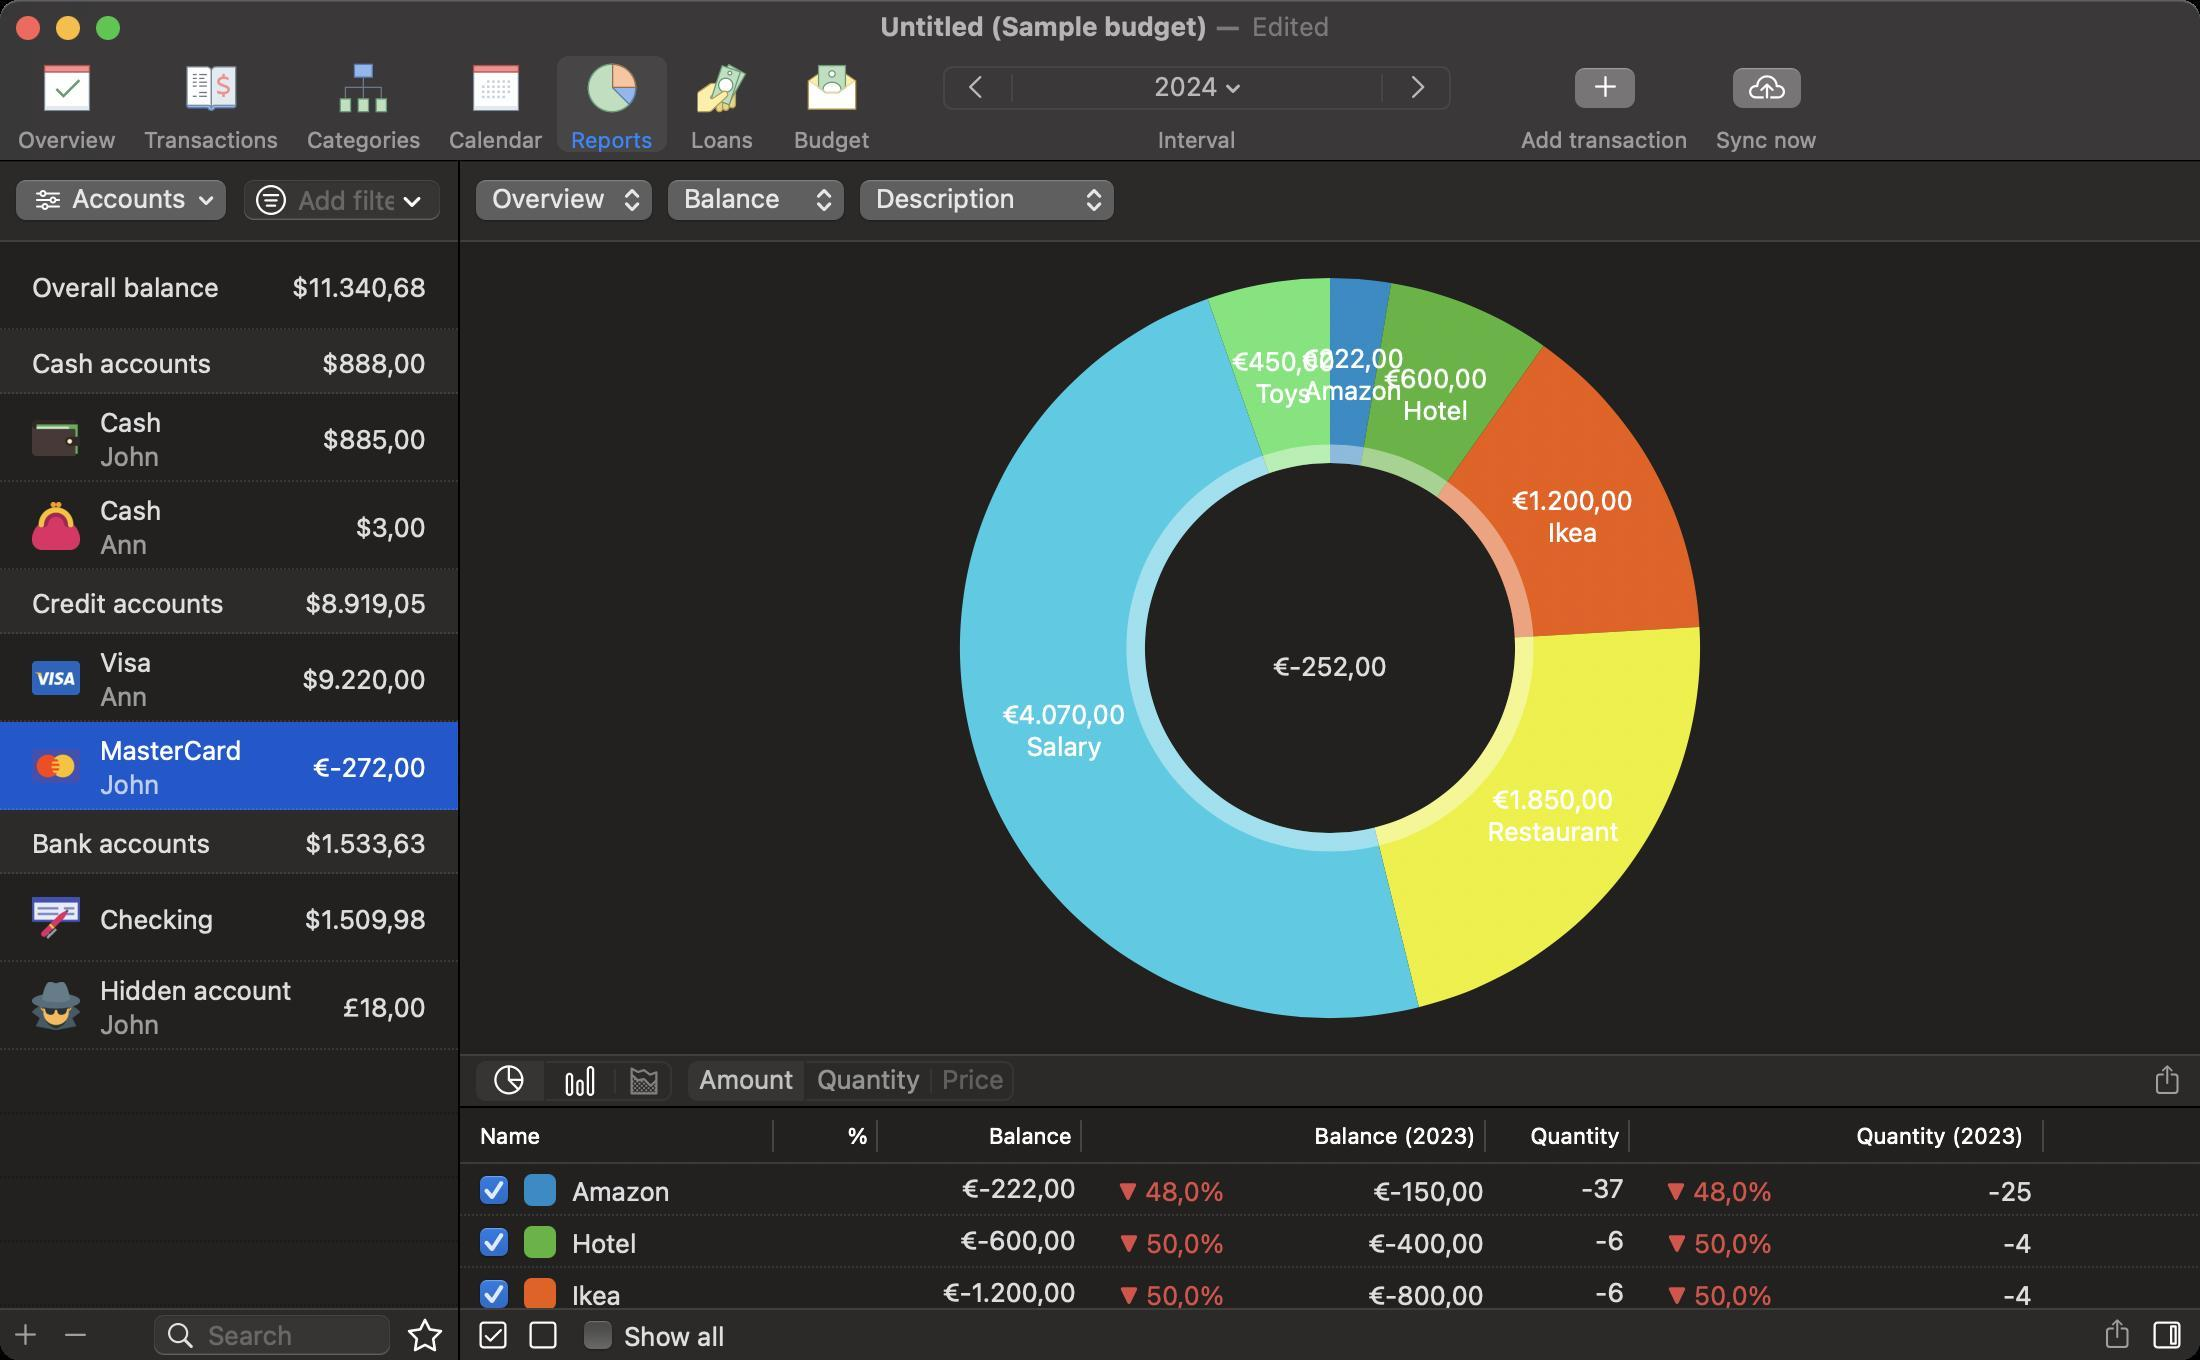
Accessibility tree:
{"name": "Untitled_(Sample_budget)", "role": "AXWindow", "description": null, "role_description": "standard window", "value": null, "position": "553.00;156.00", "size": "1100;680", "children": [{"name": null, "role": "AXGroup", "description": null, "role_description": "group", "value": null, "position": "0.00;80.00", "size": "1100;600", "children": [{"name": null, "role": "AXSplitGroup", "description": null, "role_description": "split group", "value": null, "position": "0.00;80.00", "size": "1100;600", "children": [{"name": "Accounts", "role": "AXMenuButton", "description": null, "role_description": "menu button", "value": null, "position": "5.00;89.00", "size": "112;25", "children": []}, {"name": null, "role": "AXTextField", "description": null, "role_description": "search text field", "value": "", "position": "121.00;89.00", "size": "100;22", "children": [{"name": "", "role": "AXButton", "description": "search", "role_description": "button", "value": null, "position": "123.00;89.00", "size": "25;22", "children": []}]}, {"name": null, "role": "AXTextField", "description": null, "role_description": "search text field", "value": "", "position": "76.00;656.50", "size": "120;22", "children": [{"name": "", "role": "AXButton", "description": "search", "role_description": "button", "value": null, "position": "78.00;656.50", "size": "25;22", "children": []}]}, {"name": "", "role": "AXButton", "description": null, "role_description": "button", "value": null, "position": "200.00;655.00", "size": "25;25", "children": []}, {"name": "", "role": "AXButton", "description": "add", "role_description": "button", "value": null, "position": "0.00;652.50", "size": "26;29", "children": []}, {"name": "", "role": "AXButton", "description": "remove", "role_description": "button", "value": null, "position": "25.00;657.00", "size": "26;20", "children": []}, {"name": null, "role": "AXScrollArea", "description": null, "role_description": "scroll area", "value": null, "position": "0.00;121.00", "size": "229;533", "children": [{"name": null, "role": "AXTable", "description": null, "role_description": "table", "value": null, "position": "0.00;121.00", "size": "229;533", "children": [{"name": null, "role": "AXRow", "description": null, "role_description": "table row", "value": null, "position": "0.00;121.00", "size": "229;44", "children": [{"name": null, "role": "AXCell", "description": null, "role_description": "cell", "value": null, "position": "6.00;121.00", "size": "217;44", "children": [{"name": null, "role": "AXStaticText", "description": null, "role_description": "text", "value": "Overall balance", "position": "14.00;134.50", "size": "98;17", "children": []}, {"name": null, "role": "AXStaticText", "description": null, "role_description": "text", "value": "$11.340,68", "position": "144.00;134.50", "size": "71;17", "children": []}]}]}, {"name": null, "role": "AXRow", "description": null, "role_description": "table row", "value": null, "position": "0.00;165.00", "size": "229;32", "children": [{"name": null, "role": "AXCell", "description": null, "role_description": "cell", "value": null, "position": "6.00;165.00", "size": "217;32", "children": [{"name": null, "role": "AXStaticText", "description": null, "role_description": "text", "value": "Cash accounts", "position": "14.00;172.50", "size": "94;17", "children": []}, {"name": null, "role": "AXStaticText", "description": null, "role_description": "text", "value": "$888,00", "position": "159.00;172.50", "size": "56;17", "children": []}]}]}, {"name": null, "role": "AXRow", "description": null, "role_description": "table row", "value": null, "position": "0.00;197.00", "size": "229;44", "children": [{"name": null, "role": "AXCell", "description": null, "role_description": "cell", "value": null, "position": "6.00;197.00", "size": "217;44", "children": [{"name": null, "role": "AXImage", "description": "", "role_description": "image", "value": null, "position": "16.00;207.00", "size": "24;24", "children": []}, {"name": null, "role": "AXStaticText", "description": null, "role_description": "text", "value": "Cash", "position": "48.00;202.00", "size": "35;17", "children": []}, {"name": null, "role": "AXStaticText", "description": null, "role_description": "text", "value": "John", "position": "48.00;219.00", "size": "34;17", "children": []}, {"name": null, "role": "AXStaticText", "description": null, "role_description": "text", "value": "$885,00", "position": "159.00;210.50", "size": "56;17", "children": []}]}]}, {"name": null, "role": "AXRow", "description": null, "role_description": "table row", "value": null, "position": "0.00;241.00", "size": "229;44", "children": [{"name": null, "role": "AXCell", "description": null, "role_description": "cell", "value": null, "position": "6.00;241.00", "size": "217;44", "children": [{"name": null, "role": "AXImage", "description": "", "role_description": "image", "value": null, "position": "16.00;251.00", "size": "24;24", "children": []}, {"name": null, "role": "AXStaticText", "description": null, "role_description": "text", "value": "Cash", "position": "48.00;246.00", "size": "35;17", "children": []}, {"name": null, "role": "AXStaticText", "description": null, "role_description": "text", "value": "Ann", "position": "48.00;263.00", "size": "28;17", "children": []}, {"name": null, "role": "AXStaticText", "description": null, "role_description": "text", "value": "$3,00", "position": "175.50;254.50", "size": "40;17", "children": []}]}]}, {"name": null, "role": "AXRow", "description": null, "role_description": "table row", "value": null, "position": "0.00;285.00", "size": "229;32", "children": [{"name": null, "role": "AXCell", "description": null, "role_description": "cell", "value": null, "position": "6.00;285.00", "size": "217;32", "children": [{"name": null, "role": "AXStaticText", "description": null, "role_description": "text", "value": "Credit accounts", "position": "14.00;292.50", "size": "100;17", "children": []}, {"name": null, "role": "AXStaticText", "description": null, "role_description": "text", "value": "$8.919,05", "position": "150.50;292.50", "size": "64;17", "children": []}]}]}, {"name": null, "role": "AXRow", "description": null, "role_description": "table row", "value": null, "position": "0.00;317.00", "size": "229;44", "children": [{"name": null, "role": "AXCell", "description": null, "role_description": "cell", "value": null, "position": "6.00;317.00", "size": "217;44", "children": [{"name": null, "role": "AXImage", "description": "", "role_description": "image", "value": null, "position": "16.00;327.00", "size": "24;24", "children": []}, {"name": null, "role": "AXStaticText", "description": null, "role_description": "text", "value": "Visa", "position": "48.00;322.00", "size": "30;17", "children": []}, {"name": null, "role": "AXStaticText", "description": null, "role_description": "text", "value": "Ann", "position": "48.00;339.00", "size": "28;17", "children": []}, {"name": null, "role": "AXStaticText", "description": null, "role_description": "text", "value": "$9.220,00", "position": "149.00;330.50", "size": "66;17", "children": []}]}]}, {"name": null, "role": "AXRow", "description": null, "role_description": "table row", "value": null, "position": "0.00;361.00", "size": "229;44", "children": [{"name": null, "role": "AXCell", "description": null, "role_description": "cell", "value": null, "position": "6.00;361.00", "size": "217;44", "children": [{"name": null, "role": "AXImage", "description": "", "role_description": "image", "value": null, "position": "16.00;371.00", "size": "24;24", "children": []}, {"name": null, "role": "AXStaticText", "description": null, "role_description": "text", "value": "MasterCard", "position": "48.00;366.00", "size": "75;17", "children": []}, {"name": null, "role": "AXStaticText", "description": null, "role_description": "text", "value": "John", "position": "48.00;383.00", "size": "34;17", "children": []}, {"name": null, "role": "AXStaticText", "description": null, "role_description": "text", "value": "€-272,00", "position": "154.50;374.50", "size": "60;17", "children": []}]}]}, {"name": null, "role": "AXRow", "description": null, "role_description": "table row", "value": null, "position": "0.00;405.00", "size": "229;32", "children": [{"name": null, "role": "AXCell", "description": null, "role_description": "cell", "value": null, "position": "6.00;405.00", "size": "217;32", "children": [{"name": null, "role": "AXStaticText", "description": null, "role_description": "text", "value": "Bank accounts", "position": "14.00;412.50", "size": "94;17", "children": []}, {"name": null, "role": "AXStaticText", "description": null, "role_description": "text", "value": "$1.533,63", "position": "150.50;412.50", "size": "64;17", "children": []}]}]}, {"name": null, "role": "AXRow", "description": null, "role_description": "table row", "value": null, "position": "0.00;437.00", "size": "229;44", "children": [{"name": null, "role": "AXCell", "description": null, "role_description": "cell", "value": null, "position": "6.00;437.00", "size": "217;44", "children": [{"name": null, "role": "AXImage", "description": "", "role_description": "image", "value": null, "position": "16.00;447.00", "size": "24;24", "children": []}, {"name": null, "role": "AXStaticText", "description": null, "role_description": "text", "value": "Checking", "position": "48.00;450.50", "size": "61;17", "children": []}, {"name": null, "role": "AXStaticText", "description": null, "role_description": "text", "value": "$1.509,98", "position": "150.00;450.50", "size": "65;17", "children": []}]}]}, {"name": null, "role": "AXRow", "description": null, "role_description": "table row", "value": null, "position": "0.00;481.00", "size": "229;44", "children": [{"name": null, "role": "AXCell", "description": null, "role_description": "cell", "value": null, "position": "6.00;481.00", "size": "217;44", "children": [{"name": null, "role": "AXImage", "description": "", "role_description": "image", "value": null, "position": "16.00;491.00", "size": "24;24", "children": []}, {"name": null, "role": "AXStaticText", "description": null, "role_description": "text", "value": "Hidden account", "position": "48.00;486.00", "size": "100;17", "children": []}, {"name": null, "role": "AXStaticText", "description": null, "role_description": "text", "value": "John", "position": "48.00;503.00", "size": "34;17", "children": []}, {"name": null, "role": "AXStaticText", "description": null, "role_description": "text", "value": "£18,00", "position": "167.50;494.50", "size": "48;17", "children": []}]}]}, {"name": null, "role": "AXColumn", "description": null, "role_description": "column", "value": null, "position": "0.00;121.00", "size": "229;533", "children": []}]}]}, {"name": null, "role": "AXSplitter", "description": null, "role_description": "splitter", "value": 229.0, "position": "229.00;80.00", "size": "1;600", "children": []}, {"name": null, "role": "AXGroup", "description": null, "role_description": "group", "value": null, "position": "230.00;80.00", "size": "870;600", "children": [{"name": null, "role": "AXPopUpButton", "description": null, "role_description": "pop up button", "value": "Overview", "position": "235.00;89.00", "size": "95;25", "children": []}, {"name": null, "role": "AXPopUpButton", "description": null, "role_description": "pop up button", "value": "Balance", "position": "331.00;89.00", "size": "95;25", "children": []}, {"name": null, "role": "AXPopUpButton", "description": null, "role_description": "pop up button", "value": "Description", "position": "427.00;89.00", "size": "134;25", "children": []}, {"name": null, "role": "AXSplitGroup", "description": null, "role_description": "split group", "value": null, "position": "230.00;121.00", "size": "870;559", "children": [{"name": null, "role": "AXGroup", "description": null, "role_description": "group", "value": null, "position": "230.00;121.00", "size": "870;406", "children": [{"name": null, "role": "AXGroup", "description": null, "role_description": "group", "value": null, "position": "230.00;121.00", "size": "870;406", "children": [{"name": null, "role": "AXList", "description": "Chart View", "role_description": "list", "value": null, "position": "230.00;121.00", "size": "870;406", "children": [{"name": null, "role": "AXStaticText", "description": ". 6 Elements", "role_description": "text", "value": null, "position": "230.00;121.00", "size": "870;406", "children": []}, {"name": null, "role": "AXRow", "description": "Amazon : €222,00 ", "role_description": "row", "value": null, "position": "665.00;139.00", "size": "31;94", "children": []}, {"name": null, "role": "AXRow", "description": "Hotel : €600,00 ", "role_description": "row", "value": null, "position": "680.30;141.55", "size": "91;107", "children": []}, {"name": null, "role": "AXRow", "description": "Ikea : €1.200,00 ", "role_description": "row", "value": null, "position": "718.40;172.94", "size": "131;146", "children": []}, {"name": null, "role": "AXRow", "description": "Restaurant : €1.850,00 ", "role_description": "row", "value": null, "position": "687.22;313.48", "size": "163;190", "children": []}, {"name": null, "role": "AXRow", "description": "Salary : €4.070,00 ", "role_description": "row", "value": null, "position": "479.97;149.40", "size": "229;360", "children": []}, {"name": null, "role": "AXRow", "description": "Toys : €450,00 ", "role_description": "row", "value": null, "position": "603.84;139.00", "size": "61;98", "children": []}]}]}]}, {"name": null, "role": "AXRadioGroup", "description": null, "role_description": "radio group", "value": "{\n    \"name\": null,\n    \"role\": \"AXRadioButton\",\n    \"description\": null,\n    \"role_description\": \"radio button\",\n    \"value\": 1,\n    \"position\": \"237.00;529.50\",\n    \"size\": \"36;23\",\n    \"children\": []\n}", "position": "237.00;529.50", "size": "100;23", "children": [{"name": null, "role": "AXRadioButton", "description": null, "role_description": "radio button", "value": 1, "position": "237.00;529.50", "size": "36;23", "children": []}, {"name": null, "role": "AXRadioButton", "description": null, "role_description": "radio button", "value": 0, "position": "273.00;529.50", "size": "35;23", "children": []}, {"name": null, "role": "AXRadioButton", "description": null, "role_description": "radio button", "value": 0, "position": "308.00;529.50", "size": "29;23", "children": []}]}, {"name": null, "role": "AXRadioGroup", "description": null, "role_description": "radio group", "value": "{\n    \"name\": null,\n    \"role\": \"AXRadioButton\",\n    \"description\": \"Amount\",\n    \"role_description\": \"radio button\",\n    \"value\": 1,\n    \"position\": \"343.00;529.50\",\n    \"size\": \"60;23\",\n    \"children\": []\n}", "position": "343.00;529.50", "size": "165;23", "children": [{"name": null, "role": "AXRadioButton", "description": "Amount", "role_description": "radio button", "value": 1, "position": "343.00;529.50", "size": "60;23", "children": []}, {"name": null, "role": "AXRadioButton", "description": "Quantity", "role_description": "radio button", "value": 0, "position": "403.00;529.50", "size": "63;23", "children": []}, {"name": null, "role": "AXRadioButton", "description": "Price", "role_description": "radio button", "value": 0, "position": "466.00;529.50", "size": "42;23", "children": []}]}, {"name": "", "role": "AXButton", "description": "share", "role_description": "button", "value": null, "position": "1071.00;522.00", "size": "26;34", "children": []}, {"name": null, "role": "AXSplitter", "description": null, "role_description": "splitter", "value": 432.0, "position": "230.00;553.00", "size": "870;1", "children": []}, {"name": "", "role": "AXButton", "description": "share", "role_description": "button", "value": null, "position": "1046.00;649.00", "size": "26;34", "children": []}, {"name": "", "role": "AXButton", "description": null, "role_description": "button", "value": null, "position": "259.00;655.00", "size": "25;25", "children": []}, {"name": "", "role": "AXButton", "description": null, "role_description": "button", "value": null, "position": "234.00;655.00", "size": "25;25", "children": []}, {"name": "", "role": "AXButton", "description": null, "role_description": "button", "value": null, "position": "1071.00;655.00", "size": "25;25", "children": []}, {"name": "Show_all", "role": "AXCheckBox", "description": null, "role_description": "checkbox", "value": 0, "position": "290.00;658.50", "size": "77;18", "children": []}, {"name": null, "role": "AXScrollArea", "description": null, "role_description": "scroll area", "value": null, "position": "230.00;554.00", "size": "870;100", "children": [{"name": null, "role": "AXTable", "description": null, "role_description": "table", "value": null, "position": "230.00;582.00", "size": "870;182", "children": [{"name": null, "role": "AXRow", "description": null, "role_description": "table row", "value": null, "position": "230.00;582.00", "size": "870;26", "children": [{"name": null, "role": "AXCell", "description": null, "role_description": "cell", "value": null, "position": "236.00;585.00", "size": "150;20", "children": [{"name": null, "role": "AXGroup", "description": null, "role_description": "group", "value": null, "position": "262.00;587.00", "size": "16;16", "children": []}, {"name": null, "role": "AXStaticText", "description": null, "role_description": "text", "value": "Amazon", "position": "284.00;586.50", "size": "83;17", "children": []}, {"name": "", "role": "AXCheckBox", "description": null, "role_description": "checkbox", "value": 1, "position": "238.00;586.00", "size": "18;18", "children": []}]}, {"name": null, "role": "AXCell", "description": null, "role_description": "cell", "value": null, "position": "388.00;585.00", "size": "50;20", "children": []}, {"name": null, "role": "AXCell", "description": null, "role_description": "cell", "value": null, "position": "440.00;585.00", "size": "100;20", "children": [{"name": null, "role": "AXStaticText", "description": null, "role_description": "text", "value": "€-222,00", "position": "440.00;585.00", "size": "100;16", "children": []}]}, {"name": null, "role": "AXCell", "description": null, "role_description": "cell", "value": null, "position": "542.00;585.00", "size": "200;20", "children": [{"name": null, "role": "AXStaticText", "description": null, "role_description": "text", "value": "▼ 48,0%", "position": "540.00;586.50", "size": "74;17", "children": []}, {"name": null, "role": "AXStaticText", "description": null, "role_description": "text", "value": "€-150,00", "position": "610.00;586.50", "size": "134;17", "children": []}]}, {"name": null, "role": "AXCell", "description": null, "role_description": "cell", "value": null, "position": "744.00;585.00", "size": "70;20", "children": [{"name": null, "role": "AXStaticText", "description": null, "role_description": "text", "value": "-37", "position": "744.00;585.00", "size": "70;16", "children": []}]}, {"name": null, "role": "AXCell", "description": null, "role_description": "cell", "value": null, "position": "816.00;585.00", "size": "200;20", "children": [{"name": null, "role": "AXStaticText", "description": null, "role_description": "text", "value": "▼ 48,0%", "position": "814.00;586.50", "size": "74;17", "children": []}, {"name": null, "role": "AXStaticText", "description": null, "role_description": "text", "value": "-25", "position": "884.00;586.50", "size": "134;17", "children": []}]}]}, {"name": null, "role": "AXRow", "description": null, "role_description": "table row", "value": null, "position": "230.00;608.00", "size": "870;26", "children": [{"name": null, "role": "AXCell", "description": null, "role_description": "cell", "value": null, "position": "236.00;611.00", "size": "150;20", "children": [{"name": null, "role": "AXGroup", "description": null, "role_description": "group", "value": null, "position": "262.00;613.00", "size": "16;16", "children": []}, {"name": null, "role": "AXStaticText", "description": null, "role_description": "text", "value": "Hotel", "position": "284.00;612.50", "size": "83;17", "children": []}, {"name": "", "role": "AXCheckBox", "description": null, "role_description": "checkbox", "value": 1, "position": "238.00;612.00", "size": "18;18", "children": []}]}, {"name": null, "role": "AXCell", "description": null, "role_description": "cell", "value": null, "position": "388.00;611.00", "size": "50;20", "children": []}, {"name": null, "role": "AXCell", "description": null, "role_description": "cell", "value": null, "position": "440.00;611.00", "size": "100;20", "children": [{"name": null, "role": "AXStaticText", "description": null, "role_description": "text", "value": "€-600,00", "position": "440.00;611.00", "size": "100;16", "children": []}]}, {"name": null, "role": "AXCell", "description": null, "role_description": "cell", "value": null, "position": "542.00;611.00", "size": "200;20", "children": [{"name": null, "role": "AXStaticText", "description": null, "role_description": "text", "value": "▼ 50,0%", "position": "540.00;612.50", "size": "74;17", "children": []}, {"name": null, "role": "AXStaticText", "description": null, "role_description": "text", "value": "€-400,00", "position": "610.00;612.50", "size": "134;17", "children": []}]}, {"name": null, "role": "AXCell", "description": null, "role_description": "cell", "value": null, "position": "744.00;611.00", "size": "70;20", "children": [{"name": null, "role": "AXStaticText", "description": null, "role_description": "text", "value": "-6", "position": "744.00;611.00", "size": "70;16", "children": []}]}, {"name": null, "role": "AXCell", "description": null, "role_description": "cell", "value": null, "position": "816.00;611.00", "size": "200;20", "children": [{"name": null, "role": "AXStaticText", "description": null, "role_description": "text", "value": "▼ 50,0%", "position": "814.00;612.50", "size": "74;17", "children": []}, {"name": null, "role": "AXStaticText", "description": null, "role_description": "text", "value": "-4", "position": "884.00;612.50", "size": "134;17", "children": []}]}]}, {"name": null, "role": "AXRow", "description": null, "role_description": "table row", "value": null, "position": "230.00;634.00", "size": "870;26", "children": [{"name": null, "role": "AXCell", "description": null, "role_description": "cell", "value": null, "position": "236.00;637.00", "size": "150;20", "children": [{"name": null, "role": "AXGroup", "description": null, "role_description": "group", "value": null, "position": "262.00;639.00", "size": "16;16", "children": []}, {"name": null, "role": "AXStaticText", "description": null, "role_description": "text", "value": "Ikea", "position": "284.00;638.50", "size": "83;17", "children": []}, {"name": "", "role": "AXCheckBox", "description": null, "role_description": "checkbox", "value": 1, "position": "238.00;638.00", "size": "18;18", "children": []}]}, {"name": null, "role": "AXCell", "description": null, "role_description": "cell", "value": null, "position": "388.00;637.00", "size": "50;20", "children": []}, {"name": null, "role": "AXCell", "description": null, "role_description": "cell", "value": null, "position": "440.00;637.00", "size": "100;20", "children": [{"name": null, "role": "AXStaticText", "description": null, "role_description": "text", "value": "€-1.200,00", "position": "440.00;637.00", "size": "100;16", "children": []}]}, {"name": null, "role": "AXCell", "description": null, "role_description": "cell", "value": null, "position": "542.00;637.00", "size": "200;20", "children": [{"name": null, "role": "AXStaticText", "description": null, "role_description": "text", "value": "▼ 50,0%", "position": "540.00;638.50", "size": "74;17", "children": []}, {"name": null, "role": "AXStaticText", "description": null, "role_description": "text", "value": "€-800,00", "position": "610.00;638.50", "size": "134;17", "children": []}]}, {"name": null, "role": "AXCell", "description": null, "role_description": "cell", "value": null, "position": "744.00;637.00", "size": "70;20", "children": [{"name": null, "role": "AXStaticText", "description": null, "role_description": "text", "value": "-6", "position": "744.00;637.00", "size": "70;16", "children": []}]}, {"name": null, "role": "AXCell", "description": null, "role_description": "cell", "value": null, "position": "816.00;637.00", "size": "200;20", "children": [{"name": null, "role": "AXStaticText", "description": null, "role_description": "text", "value": "▼ 50,0%", "position": "814.00;638.50", "size": "74;17", "children": []}, {"name": null, "role": "AXStaticText", "description": null, "role_description": "text", "value": "-4", "position": "884.00;638.50", "size": "134;17", "children": []}]}]}, {"name": null, "role": "AXRow", "description": null, "role_description": "table row", "value": null, "position": "230.00;660.00", "size": "870;26", "children": [{"name": null, "role": "AXCell", "description": null, "role_description": "cell", "value": null, "position": "236.00;663.00", "size": "150;20", "children": [{"name": null, "role": "AXGroup", "description": null, "role_description": "group", "value": null, "position": "262.00;665.00", "size": "16;16", "children": []}, {"name": null, "role": "AXStaticText", "description": null, "role_description": "text", "value": "Restaurant", "position": "284.00;664.50", "size": "83;17", "children": []}, {"name": "", "role": "AXCheckBox", "description": null, "role_description": "checkbox", "value": 1, "position": "238.00;664.00", "size": "18;18", "children": []}]}, {"name": null, "role": "AXCell", "description": null, "role_description": "cell", "value": null, "position": "388.00;663.00", "size": "50;20", "children": []}, {"name": null, "role": "AXCell", "description": null, "role_description": "cell", "value": null, "position": "440.00;663.00", "size": "100;20", "children": [{"name": null, "role": "AXStaticText", "description": null, "role_description": "text", "value": "€-1.850,00", "position": "440.00;663.00", "size": "100;16", "children": []}]}, {"name": null, "role": "AXCell", "description": null, "role_description": "cell", "value": null, "position": "542.00;663.00", "size": "200;20", "children": [{"name": null, "role": "AXStaticText", "description": null, "role_description": "text", "value": "▼ 48,0%", "position": "540.00;664.50", "size": "74;17", "children": []}, {"name": null, "role": "AXStaticText", "description": null, "role_description": "text", "value": "€-1.250,00", "position": "610.00;664.50", "size": "134;17", "children": []}]}, {"name": null, "role": "AXCell", "description": null, "role_description": "cell", "value": null, "position": "744.00;663.00", "size": "70;20", "children": [{"name": null, "role": "AXStaticText", "description": null, "role_description": "text", "value": "-37", "position": "744.00;663.00", "size": "70;16", "children": []}]}, {"name": null, "role": "AXCell", "description": null, "role_description": "cell", "value": null, "position": "816.00;663.00", "size": "200;20", "children": [{"name": null, "role": "AXStaticText", "description": null, "role_description": "text", "value": "▼ 48,0%", "position": "814.00;664.50", "size": "74;17", "children": []}, {"name": null, "role": "AXStaticText", "description": null, "role_description": "text", "value": "-25", "position": "884.00;664.50", "size": "134;17", "children": []}]}]}, {"name": null, "role": "AXRow", "description": null, "role_description": "table row", "value": null, "position": "230.00;686.00", "size": "870;26", "children": [{"name": null, "role": "AXCell", "description": null, "role_description": "cell", "value": null, "position": "236.00;689.00", "size": "150;20", "children": [{"name": null, "role": "AXGroup", "description": null, "role_description": "group", "value": null, "position": "262.00;691.00", "size": "16;16", "children": []}, {"name": null, "role": "AXStaticText", "description": null, "role_description": "text", "value": "Salary", "position": "284.00;690.50", "size": "83;17", "children": []}, {"name": "", "role": "AXCheckBox", "description": null, "role_description": "checkbox", "value": 1, "position": "238.00;690.00", "size": "18;18", "children": []}]}, {"name": null, "role": "AXCell", "description": null, "role_description": "cell", "value": null, "position": "388.00;689.00", "size": "50;20", "children": []}, {"name": null, "role": "AXCell", "description": null, "role_description": "cell", "value": null, "position": "440.00;689.00", "size": "100;20", "children": [{"name": null, "role": "AXStaticText", "description": null, "role_description": "text", "value": "€4.070,00", "position": "440.00;689.00", "size": "100;16", "children": []}]}, {"name": null, "role": "AXCell", "description": null, "role_description": "cell", "value": null, "position": "542.00;689.00", "size": "200;20", "children": [{"name": null, "role": "AXStaticText", "description": null, "role_description": "text", "value": "▲ 48,0%", "position": "540.00;690.50", "size": "74;17", "children": []}, {"name": null, "role": "AXStaticText", "description": null, "role_description": "text", "value": "€2.750,00", "position": "610.00;690.50", "size": "134;17", "children": []}]}, {"name": null, "role": "AXCell", "description": null, "role_description": "cell", "value": null, "position": "744.00;689.00", "size": "70;20", "children": [{"name": null, "role": "AXStaticText", "description": null, "role_description": "text", "value": "37", "position": "744.00;689.00", "size": "70;16", "children": []}]}, {"name": null, "role": "AXCell", "description": null, "role_description": "cell", "value": null, "position": "816.00;689.00", "size": "200;20", "children": [{"name": null, "role": "AXStaticText", "description": null, "role_description": "text", "value": "▲ 48,0%", "position": "814.00;690.50", "size": "74;17", "children": []}, {"name": null, "role": "AXStaticText", "description": null, "role_description": "text", "value": "25", "position": "884.00;690.50", "size": "134;17", "children": []}]}]}, {"name": null, "role": "AXRow", "description": null, "role_description": "table row", "value": null, "position": "230.00;712.00", "size": "870;26", "children": [{"name": null, "role": "AXCell", "description": null, "role_description": "cell", "value": null, "position": "236.00;715.00", "size": "150;20", "children": [{"name": null, "role": "AXGroup", "description": null, "role_description": "group", "value": null, "position": "262.00;717.00", "size": "16;16", "children": []}, {"name": null, "role": "AXStaticText", "description": null, "role_description": "text", "value": "Toys", "position": "284.00;716.50", "size": "83;17", "children": []}, {"name": "", "role": "AXCheckBox", "description": null, "role_description": "checkbox", "value": 1, "position": "238.00;716.00", "size": "18;18", "children": []}]}, {"name": null, "role": "AXCell", "description": null, "role_description": "cell", "value": null, "position": "388.00;715.00", "size": "50;20", "children": []}, {"name": null, "role": "AXCell", "description": null, "role_description": "cell", "value": null, "position": "440.00;715.00", "size": "100;20", "children": [{"name": null, "role": "AXStaticText", "description": null, "role_description": "text", "value": "€-450,00", "position": "440.00;715.00", "size": "100;16", "children": []}]}, {"name": null, "role": "AXCell", "description": null, "role_description": "cell", "value": null, "position": "542.00;715.00", "size": "200;20", "children": [{"name": null, "role": "AXStaticText", "description": null, "role_description": "text", "value": "▼ 50,0%", "position": "540.00;716.50", "size": "74;17", "children": []}, {"name": null, "role": "AXStaticText", "description": null, "role_description": "text", "value": "€-300,00", "position": "610.00;716.50", "size": "134;17", "children": []}]}, {"name": null, "role": "AXCell", "description": null, "role_description": "cell", "value": null, "position": "744.00;715.00", "size": "70;20", "children": [{"name": null, "role": "AXStaticText", "description": null, "role_description": "text", "value": "-9", "position": "744.00;715.00", "size": "70;16", "children": []}]}, {"name": null, "role": "AXCell", "description": null, "role_description": "cell", "value": null, "position": "816.00;715.00", "size": "200;20", "children": [{"name": null, "role": "AXStaticText", "description": null, "role_description": "text", "value": "▼ 50,0%", "position": "814.00;716.50", "size": "74;17", "children": []}, {"name": null, "role": "AXStaticText", "description": null, "role_description": "text", "value": "-6", "position": "884.00;716.50", "size": "134;17", "children": []}]}]}, {"name": null, "role": "AXRow", "description": null, "role_description": "table row", "value": null, "position": "230.00;738.00", "size": "870;26", "children": [{"name": null, "role": "AXCell", "description": null, "role_description": "cell", "value": null, "position": "236.00;741.00", "size": "150;20", "children": [{"name": null, "role": "AXStaticText", "description": null, "role_description": "text", "value": "Total", "position": "236.00;741.00", "size": "150;16", "children": []}]}, {"name": null, "role": "AXCell", "description": null, "role_description": "cell", "value": null, "position": "388.00;741.00", "size": "50;20", "children": []}, {"name": null, "role": "AXCell", "description": null, "role_description": "cell", "value": null, "position": "440.00;741.00", "size": "100;20", "children": [{"name": null, "role": "AXStaticText", "description": null, "role_description": "text", "value": "€-252,00", "position": "440.00;741.00", "size": "100;16", "children": []}]}, {"name": null, "role": "AXCell", "description": null, "role_description": "cell", "value": null, "position": "542.00;741.00", "size": "200;20", "children": [{"name": null, "role": "AXStaticText", "description": null, "role_description": "text", "value": "▼ 68,0%", "position": "540.00;742.50", "size": "74;17", "children": []}, {"name": null, "role": "AXStaticText", "description": null, "role_description": "text", "value": "€-150,00", "position": "610.00;742.50", "size": "134;17", "children": []}]}, {"name": null, "role": "AXCell", "description": null, "role_description": "cell", "value": null, "position": "744.00;741.00", "size": "70;20", "children": [{"name": null, "role": "AXStaticText", "description": null, "role_description": "text", "value": "-58", "position": "744.00;741.00", "size": "70;16", "children": []}]}, {"name": null, "role": "AXCell", "description": null, "role_description": "cell", "value": null, "position": "816.00;741.00", "size": "200;20", "children": [{"name": null, "role": "AXStaticText", "description": null, "role_description": "text", "value": "▼ 48,7%", "position": "814.00;742.50", "size": "74;17", "children": []}, {"name": null, "role": "AXStaticText", "description": null, "role_description": "text", "value": "-39", "position": "884.00;742.50", "size": "134;17", "children": []}]}]}, {"name": null, "role": "AXColumn", "description": null, "role_description": "column", "value": null, "position": "230.00;582.00", "size": "157;182", "children": []}, {"name": null, "role": "AXColumn", "description": null, "role_description": "column", "value": null, "position": "387.00;582.00", "size": "52;182", "children": []}, {"name": null, "role": "AXColumn", "description": null, "role_description": "column", "value": null, "position": "439.00;582.00", "size": "102;182", "children": []}, {"name": null, "role": "AXColumn", "description": null, "role_description": "column", "value": null, "position": "541.00;582.00", "size": "202;182", "children": []}, {"name": null, "role": "AXColumn", "description": null, "role_description": "column", "value": null, "position": "743.00;582.00", "size": "72;182", "children": []}, {"name": null, "role": "AXColumn", "description": null, "role_description": "column", "value": null, "position": "815.00;582.00", "size": "207;182", "children": []}, {"name": null, "role": "AXGroup", "description": null, "role_description": "group", "value": null, "position": "230.00;554.00", "size": "870;28", "children": [{"name": "Name", "role": "AXButton", "description": null, "role_description": "sort button", "value": null, "position": "230.00;554.00", "size": "157;28", "children": []}, {"name": "%", "role": "AXButton", "description": null, "role_description": "sort button", "value": null, "position": "387.00;554.00", "size": "52;28", "children": []}, {"name": "Balance", "role": "AXButton", "description": null, "role_description": "sort button", "value": null, "position": "439.00;554.00", "size": "102;28", "children": []}, {"name": "Balance_(2023)", "role": "AXButton", "description": null, "role_description": "sort button", "value": null, "position": "541.00;554.00", "size": "202;28", "children": []}, {"name": "Quantity", "role": "AXButton", "description": null, "role_description": "sort button", "value": null, "position": "743.00;554.00", "size": "72;28", "children": []}, {"name": "Quantity_(2023)", "role": "AXButton", "description": null, "role_description": "sort button", "value": null, "position": "815.00;554.00", "size": "207;28", "children": []}]}]}, {"name": null, "role": "AXScrollBar", "description": null, "role_description": "scroll bar", "value": 0.0, "position": "1084.00;582.00", "size": "16;72", "children": [{"name": null, "role": "AXValueIndicator", "description": null, "role_description": "value indicator", "value": 0.0, "position": "1088.00;583.00", "size": "12;33", "children": []}, {"name": null, "role": "AXButton", "description": null, "role_description": "increment arrow button", "value": null, "position": "1084.00;582.00", "size": "0;0", "children": []}, {"name": null, "role": "AXButton", "description": null, "role_description": "decrement arrow button", "value": null, "position": "1084.00;582.00", "size": "0;0", "children": []}, {"name": null, "role": "AXButton", "description": null, "role_description": "increment page button", "value": null, "position": "1088.00;616.50", "size": "12;38", "children": []}, {"name": null, "role": "AXButton", "description": null, "role_description": "decrement page button", "value": null, "position": "1088.00;582.00", "size": "12;1", "children": []}]}]}]}]}, {"name": null, "role": "AXScrollArea", "description": null, "role_description": "scroll area", "value": null, "position": "230.00;80.00", "size": "810;0", "children": [{"name": null, "role": "AXList", "description": null, "role_description": "collection", "value": null, "position": "230.00;80.00", "size": "810;40", "children": []}, {"name": null, "role": "AXScrollBar", "description": null, "role_description": "scroll bar", "value": 0.0, "position": "1024.00;80.00", "size": "16;0", "children": [{"name": null, "role": "AXValueIndicator", "description": null, "role_description": "value indicator", "value": 0.0, "position": "1028.00;81.00", "size": "12;26", "children": []}, {"name": null, "role": "AXButton", "description": null, "role_description": "increment arrow button", "value": null, "position": "1024.00;80.00", "size": "0;0", "children": []}, {"name": null, "role": "AXButton", "description": null, "role_description": "decrement arrow button", "value": null, "position": "1024.00;80.00", "size": "0;0", "children": []}, {"name": null, "role": "AXButton", "description": null, "role_description": "increment page button", "value": null, "position": "1028.00;80.00", "size": "12;27", "children": []}, {"name": null, "role": "AXButton", "description": null, "role_description": "decrement page button", "value": null, "position": "1028.00;80.00", "size": "12;1", "children": []}]}]}, {"name": "", "role": "AXButton", "description": null, "role_description": "button", "value": null, "position": "1068.00;88.00", "size": "24;24", "children": []}, {"name": "", "role": "AXButton", "description": null, "role_description": "button", "value": null, "position": "1044.00;88.00", "size": "24;24", "children": []}]}]}, {"name": null, "role": "AXToolbar", "description": null, "role_description": "toolbar", "value": null, "position": "0.00;28.00", "size": "1100;52", "children": [{"name": "Overview", "role": "AXButton", "description": null, "role_description": "button", "value": null, "position": "2.00;28.00", "size": "63;52", "children": []}, {"name": "Transactions", "role": "AXButton", "description": null, "role_description": "button", "value": null, "position": "65.00;28.00", "size": "82;52", "children": []}, {"name": "Categories", "role": "AXButton", "description": null, "role_description": "button", "value": null, "position": "146.50;28.00", "size": "71;52", "children": []}, {"name": "Calendar", "role": "AXButton", "description": null, "role_description": "button", "value": null, "position": "217.50;28.00", "size": "61;52", "children": []}, {"name": "Reports", "role": "AXButton", "description": null, "role_description": "button", "value": null, "position": "278.50;28.00", "size": "55;52", "children": []}, {"name": "Loans", "role": "AXButton", "description": null, "role_description": "button", "value": null, "position": "333.50;28.00", "size": "55;52", "children": []}, {"name": "Budget", "role": "AXButton", "description": null, "role_description": "button", "value": null, "position": "388.50;28.00", "size": "55;52", "children": []}, {"name": null, "role": "AXGroup", "description": null, "role_description": "group", "value": null, "position": "467.50;28.00", "size": "262;52", "children": [{"name": null, "role": "AXGroup", "description": null, "role_description": "group", "value": null, "position": "470.50;32.00", "size": "256;25", "children": [{"name": null, "role": "AXButton", "description": "left arrow", "role_description": "button", "value": null, "position": "470.50;32.00", "size": "36;25", "children": []}, {"name": null, "role": "AXButton", "description": "2024", "role_description": "button", "value": null, "position": "506.50;32.00", "size": "185;25", "children": []}, {"name": null, "role": "AXButton", "description": "right arrow", "role_description": "button", "value": null, "position": "691.50;32.00", "size": "35;25", "children": []}]}, {"name": null, "role": "AXStaticText", "description": null, "role_description": "text", "value": "Interval", "position": "575.00;63.00", "size": "47;14", "children": []}]}, {"name": "Add_transaction", "role": "AXButton", "description": "Add transaction", "role_description": "button", "value": null, "position": "753.50;28.00", "size": "98;52", "children": []}, {"name": "Sync_now", "role": "AXButton", "description": null, "role_description": "button", "value": null, "position": "851.00;28.00", "size": "64;52", "children": []}]}, {"name": null, "role": "AXButton", "description": null, "role_description": "close button", "value": null, "position": "7.00;6.00", "size": "14;16", "children": []}, {"name": null, "role": "AXButton", "description": null, "role_description": "zoom button", "value": null, "position": "47.00;6.00", "size": "14;16", "children": [{"name": null, "role": "AXGroup", "description": null, "role_description": "group", "value": null, "position": "47.00;6.00", "size": "14;16", "children": [{"name": null, "role": "AXGroup", "description": null, "role_description": "group", "value": null, "position": "47.00;6.00", "size": "14;16", "children": []}]}]}, {"name": null, "role": "AXButton", "description": null, "role_description": "minimize button", "value": null, "position": "27.00;6.00", "size": "14;16", "children": []}, {"name": "Edited", "role": "AXMenuButton", "description": "document actions", "role_description": "menu button", "value": null, "position": "623.00;4.00", "size": "51;17", "children": []}, {"name": null, "role": "AXStaticText", "description": null, "role_description": "text", "value": "—", "position": "606.00;5.00", "size": "16;16", "children": []}, {"name": null, "role": "AXStaticText", "description": null, "role_description": "text", "value": "Untitled (Sample budget)", "position": "438.00;5.00", "size": "168;16", "children": []}]}